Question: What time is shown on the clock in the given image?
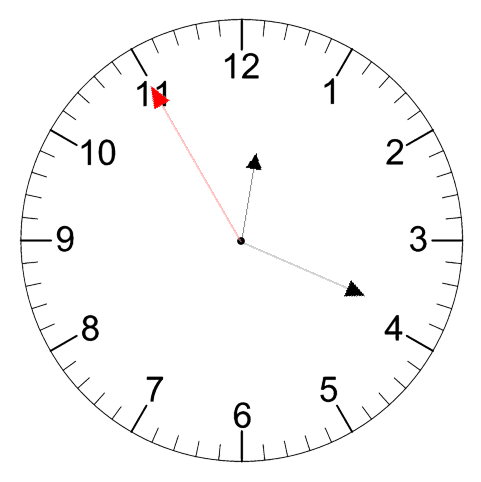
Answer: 12:18:55